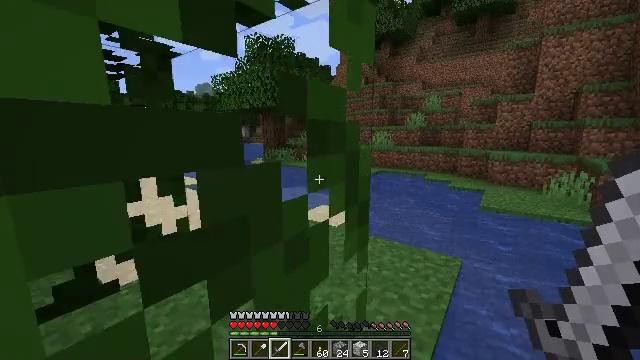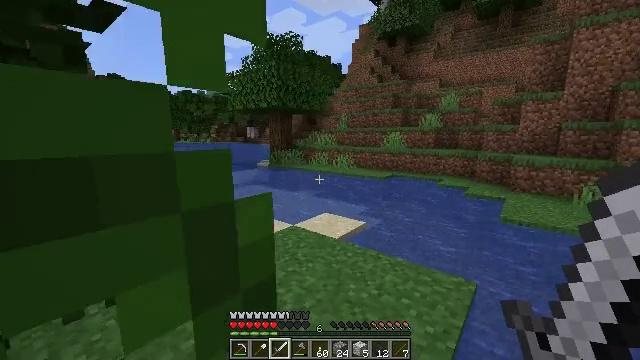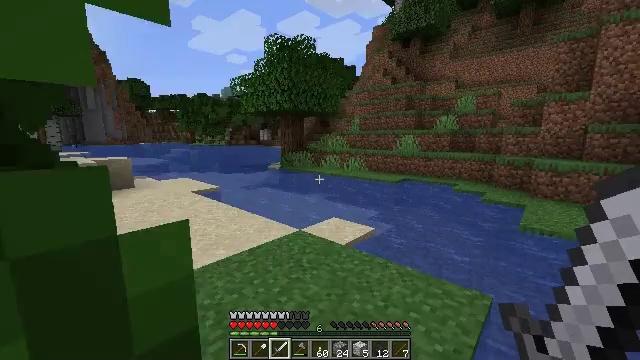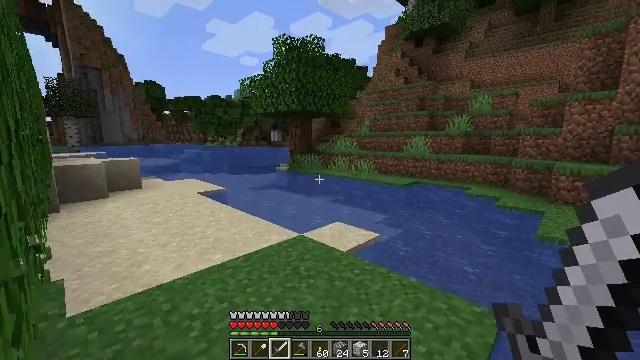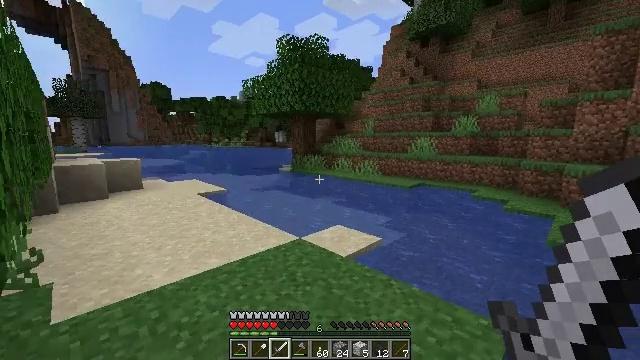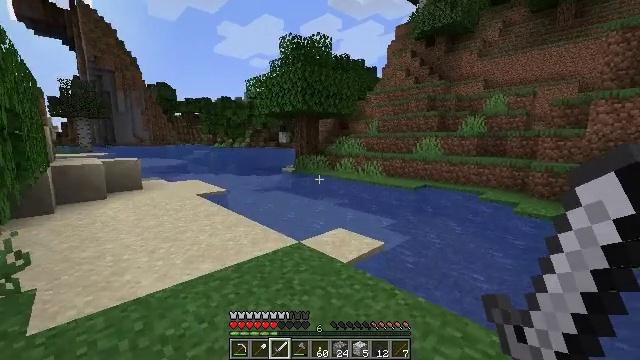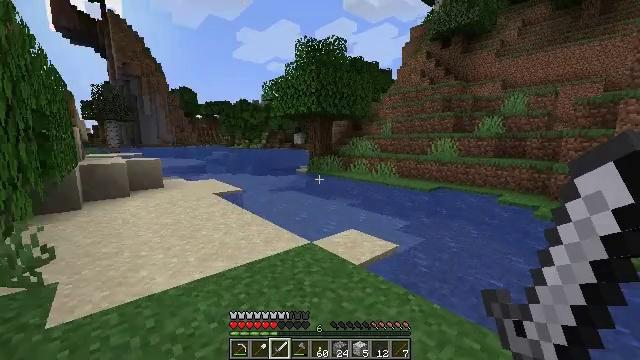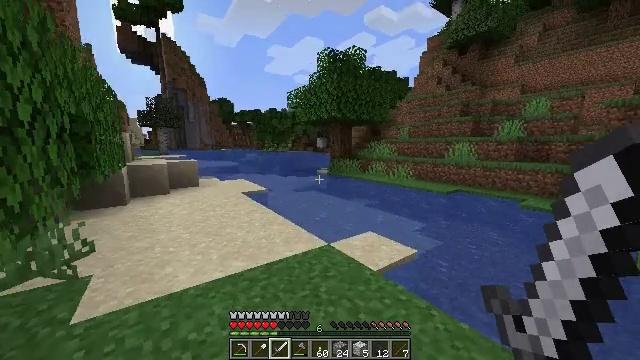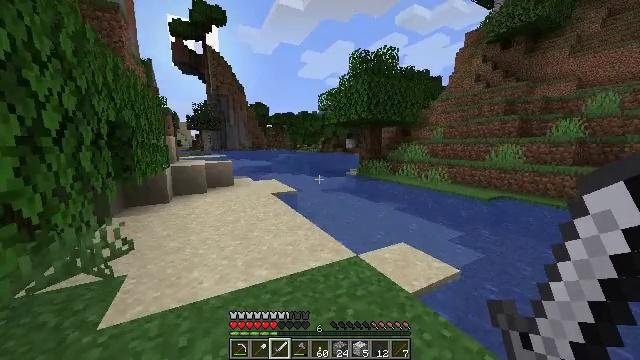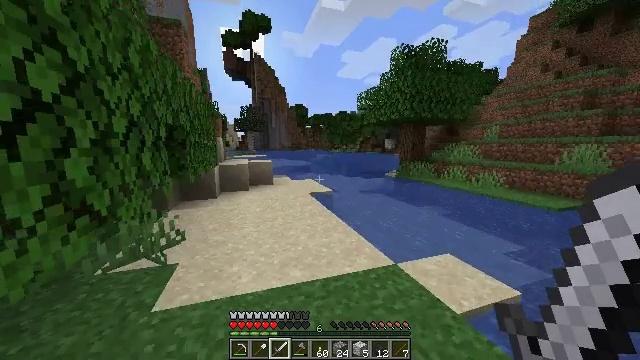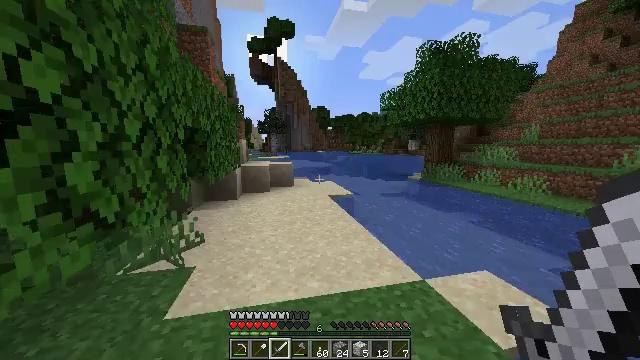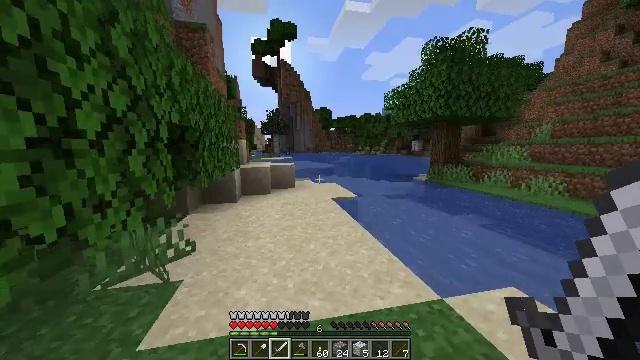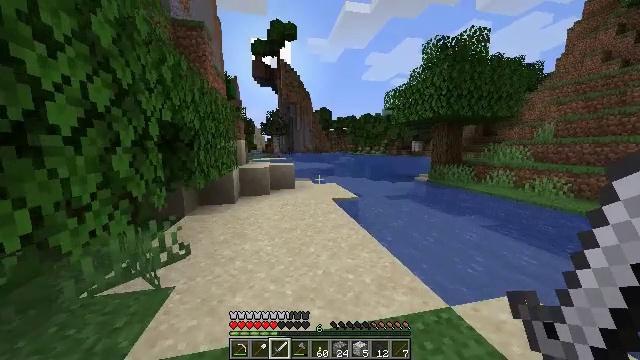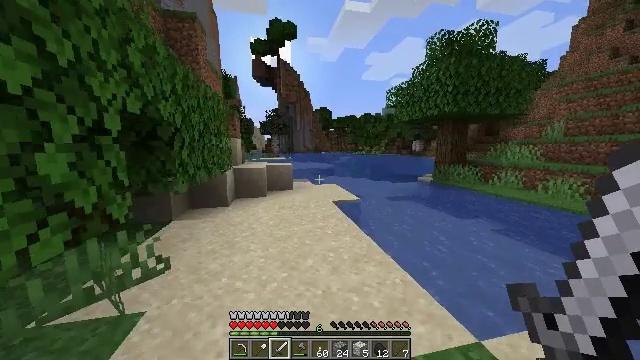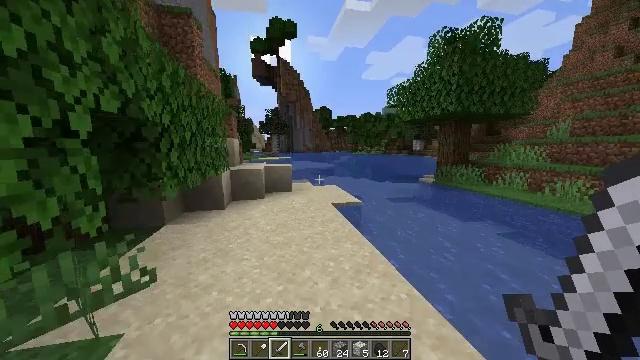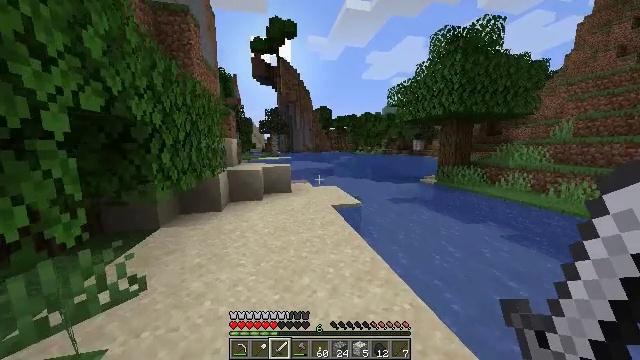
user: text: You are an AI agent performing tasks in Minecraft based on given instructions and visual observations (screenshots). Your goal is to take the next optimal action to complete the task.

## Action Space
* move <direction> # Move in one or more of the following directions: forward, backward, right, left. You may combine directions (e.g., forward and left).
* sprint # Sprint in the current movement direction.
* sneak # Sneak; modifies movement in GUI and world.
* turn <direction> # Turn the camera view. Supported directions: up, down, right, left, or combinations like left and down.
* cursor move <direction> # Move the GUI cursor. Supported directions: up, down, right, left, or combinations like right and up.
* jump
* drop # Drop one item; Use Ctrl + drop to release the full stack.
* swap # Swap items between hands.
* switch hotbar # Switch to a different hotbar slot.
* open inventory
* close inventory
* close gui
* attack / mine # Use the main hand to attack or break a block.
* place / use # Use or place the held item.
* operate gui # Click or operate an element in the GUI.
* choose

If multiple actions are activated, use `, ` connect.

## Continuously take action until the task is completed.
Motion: motion action
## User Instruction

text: Gather the beautiful lily of the valley.
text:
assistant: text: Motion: move forward, sprint, turn left
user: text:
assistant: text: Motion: move forward, sprint, turn left
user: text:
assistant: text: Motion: move forward, sprint, turn left
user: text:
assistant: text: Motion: move forward, sprint, turn left
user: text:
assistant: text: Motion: move forward, sprint
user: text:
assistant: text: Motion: move forward, sprint, turn left
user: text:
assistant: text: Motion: move forward, sprint, turn left
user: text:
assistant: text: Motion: move forward, sprint, turn left
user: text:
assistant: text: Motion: move forward, sprint, turn left
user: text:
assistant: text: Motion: move forward, sprint, turn left
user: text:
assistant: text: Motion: move forward, sprint
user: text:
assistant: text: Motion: move forward, sprint
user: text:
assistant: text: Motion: move forward, sprint
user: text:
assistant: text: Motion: move forward, sprint
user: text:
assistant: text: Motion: move forward, sprint
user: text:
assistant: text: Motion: move forward, sprint
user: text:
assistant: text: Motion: move forward, sprint
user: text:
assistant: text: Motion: move forward, sprint
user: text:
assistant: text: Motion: move forward, sprint, turn left
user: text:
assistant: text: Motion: move forward, sprint, turn left and down
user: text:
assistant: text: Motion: move forward, sprint, jump
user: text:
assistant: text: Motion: move forward, sprint, jump
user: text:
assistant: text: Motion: move forward, sprint, jump
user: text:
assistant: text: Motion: move forward, sprint, jump
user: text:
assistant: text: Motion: move forward, sprint, jump
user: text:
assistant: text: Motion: move forward, sprint, jump
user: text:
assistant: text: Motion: move forward, sprint
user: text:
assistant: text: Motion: move forward, sprint
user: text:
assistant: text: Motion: move forward, sprint
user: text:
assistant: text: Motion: move forward, sprint